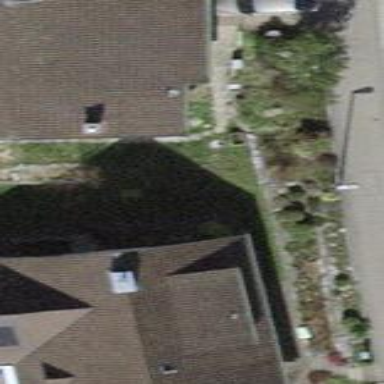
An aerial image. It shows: Detached building with gabled tile roof.